Question: For some reasons I want to add a frame to a plot like this:

Can I do this in 'plot'? 'ggplot' or 'qplot' solutions are also welcome. Thank you.
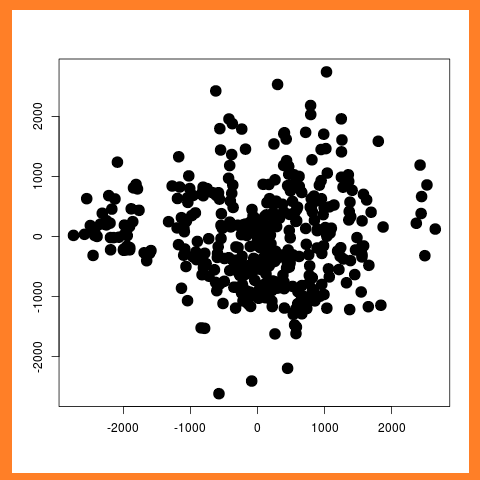
Answer: '''
set.seed(123);
plot(x=rnorm(100, sd=1000), y=rnorm(100, sd=1000) ,ylab="", xlab="")
rect(xleft=par("usr")[1]*1.25, ybottom=par("usr")[3]*1.4,
xright=par("usr")[2]*1.1,ytop=par("usr")[4]*1.2,
lwd=5, border="orange", xpd=TRUE)
'''